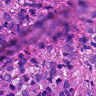
Metastatic tissue present: yes